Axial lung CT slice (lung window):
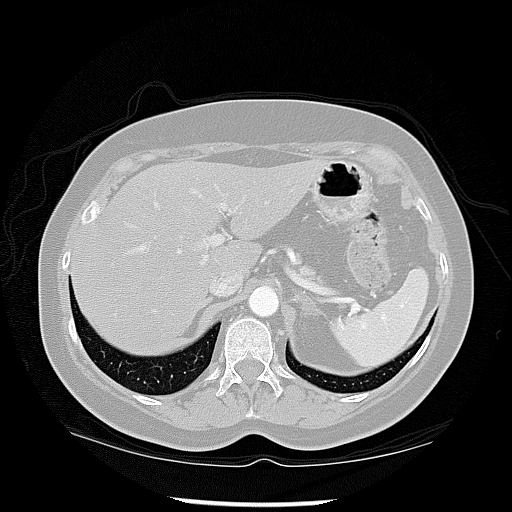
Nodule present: no